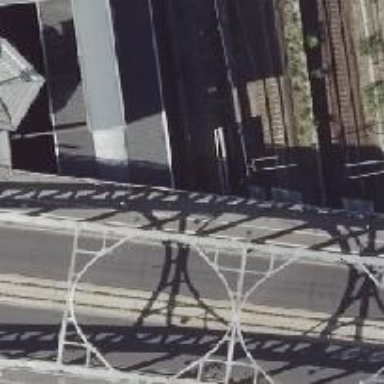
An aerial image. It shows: Platform edge at railway station.